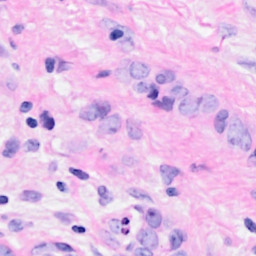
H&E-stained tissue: Breast